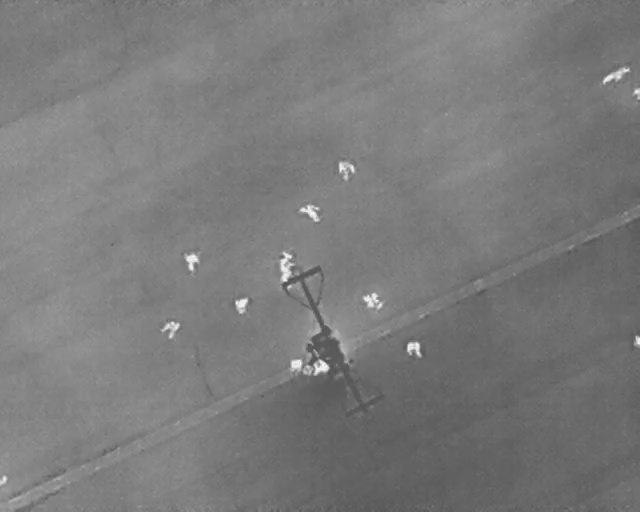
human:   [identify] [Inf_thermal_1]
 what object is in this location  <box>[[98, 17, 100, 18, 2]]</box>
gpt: <ref>1 small person at the top right</ref>

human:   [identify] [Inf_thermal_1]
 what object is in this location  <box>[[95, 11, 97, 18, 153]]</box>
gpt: <ref>1 large person at the top right</ref>